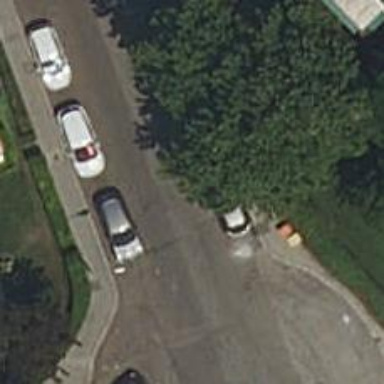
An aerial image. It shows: Residential road with asphalt surface. Both sides have sidewalks.